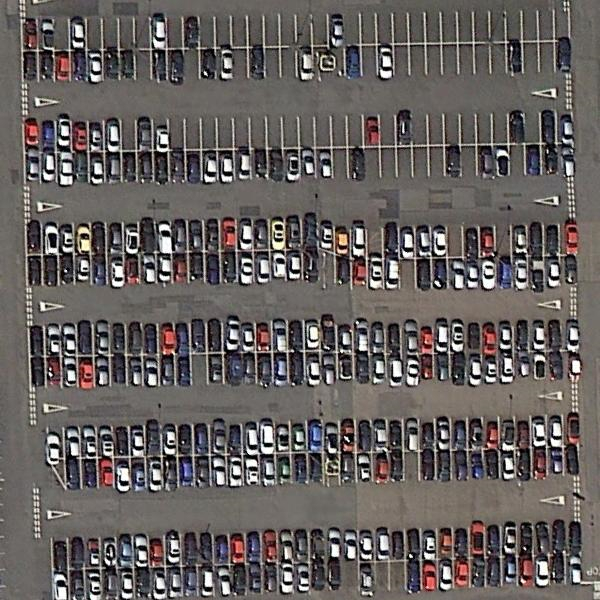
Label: Parking